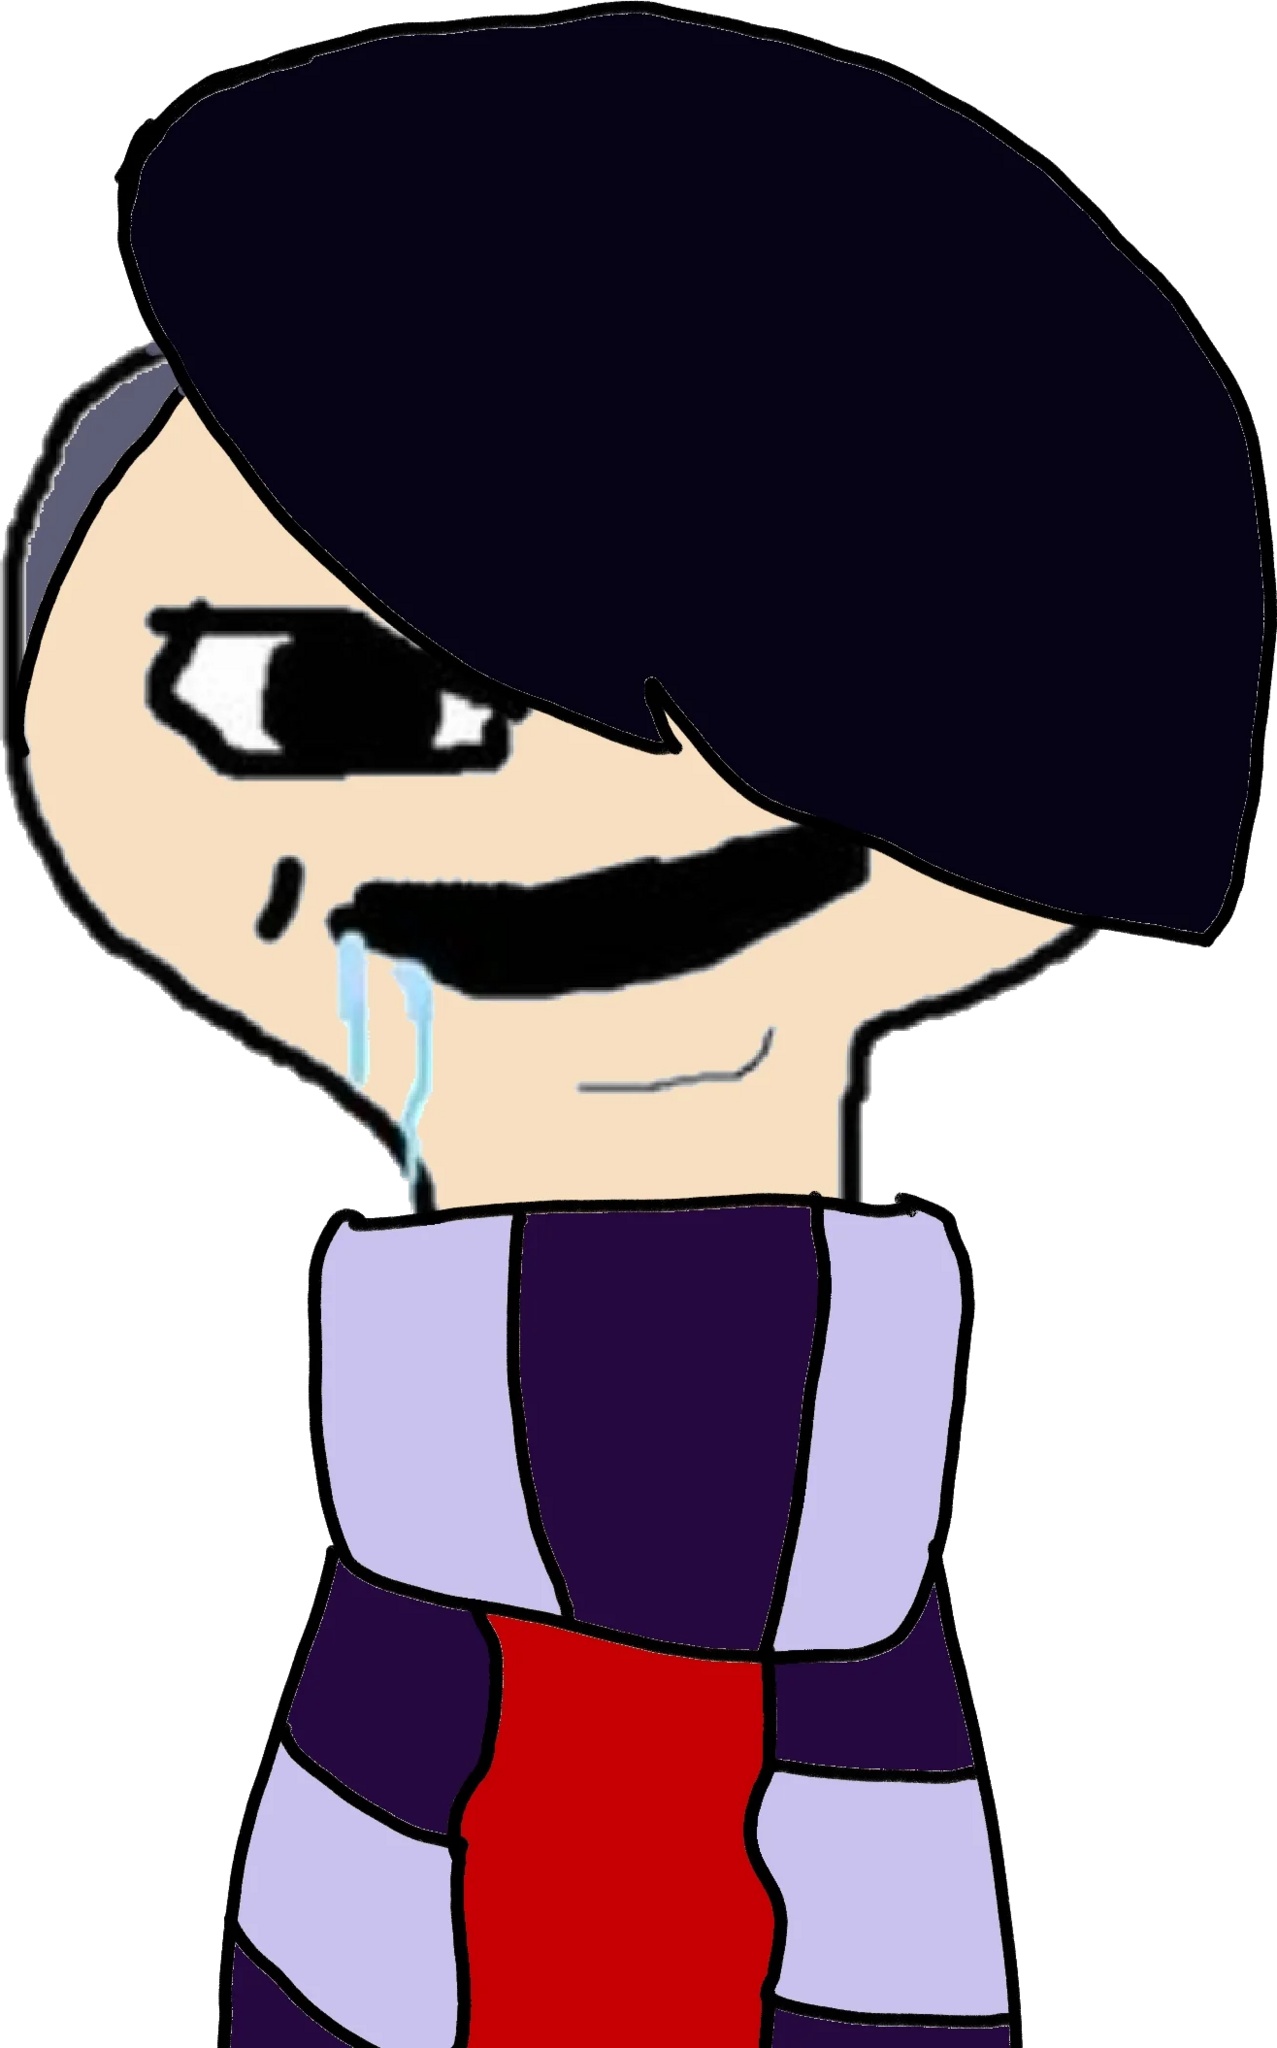
Label: 5_Brainlet